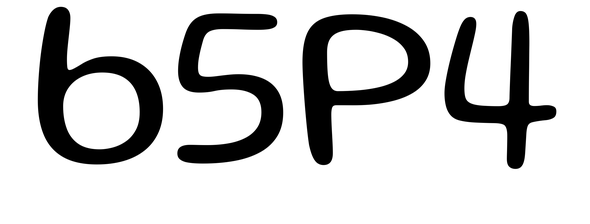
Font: Gluten_Light